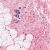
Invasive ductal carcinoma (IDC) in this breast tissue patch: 0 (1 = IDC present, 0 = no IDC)